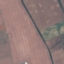
Land use / land cover class: AnnualCrop